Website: apple
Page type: account-selection
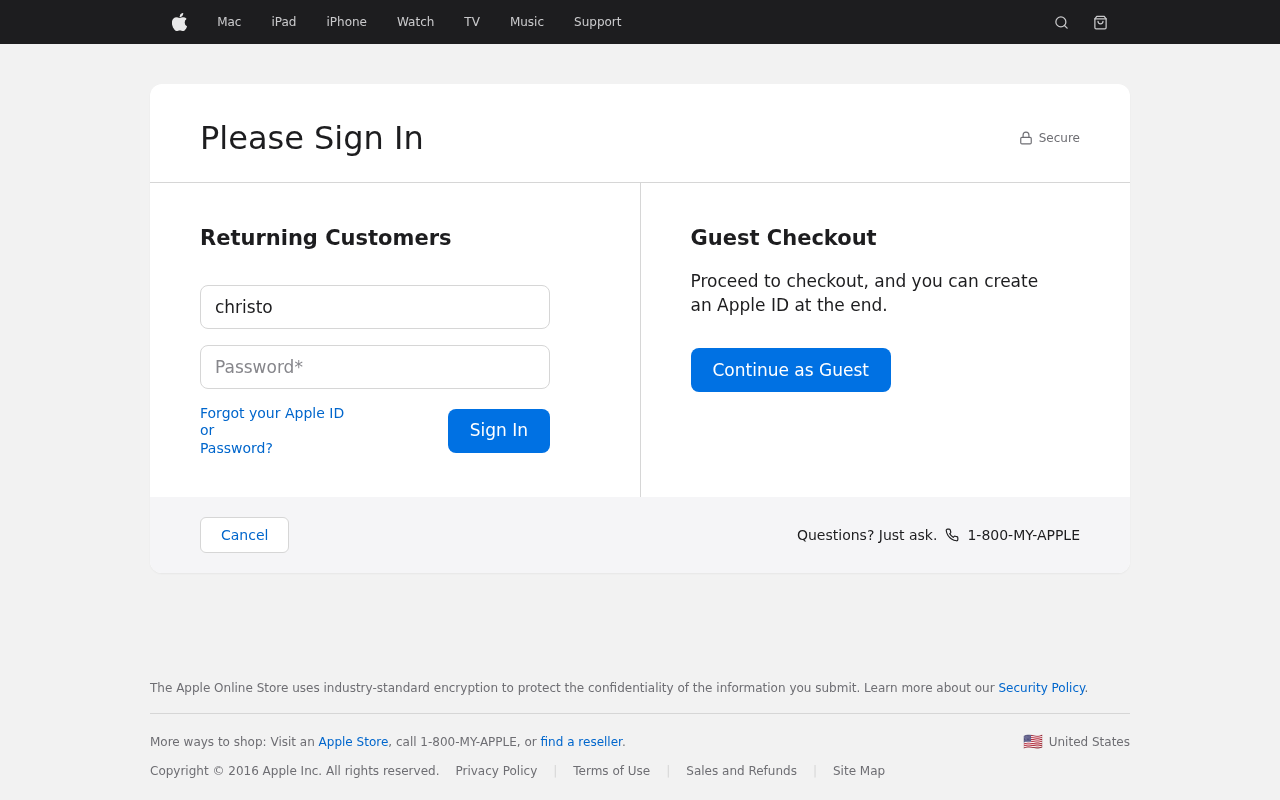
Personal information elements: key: PII_LOGIN_USERNAME
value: christopher1046